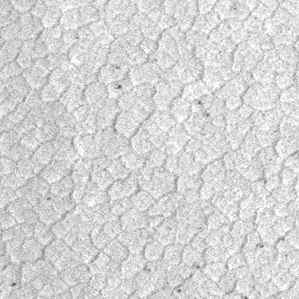
Label: frost